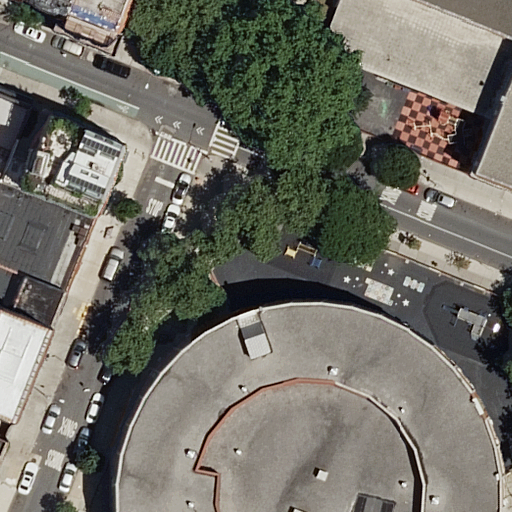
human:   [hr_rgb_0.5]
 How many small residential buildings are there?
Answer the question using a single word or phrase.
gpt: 0

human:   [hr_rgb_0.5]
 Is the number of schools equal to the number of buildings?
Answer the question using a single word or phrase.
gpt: no

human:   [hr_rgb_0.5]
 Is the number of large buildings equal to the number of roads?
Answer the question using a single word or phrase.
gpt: no

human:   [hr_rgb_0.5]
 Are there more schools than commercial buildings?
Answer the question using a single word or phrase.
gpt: yes

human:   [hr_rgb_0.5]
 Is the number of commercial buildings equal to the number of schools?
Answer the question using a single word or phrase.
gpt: no

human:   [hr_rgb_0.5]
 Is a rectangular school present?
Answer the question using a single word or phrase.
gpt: yes

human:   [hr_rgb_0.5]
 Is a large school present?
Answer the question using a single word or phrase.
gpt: no

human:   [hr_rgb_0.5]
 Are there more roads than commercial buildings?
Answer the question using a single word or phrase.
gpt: yes

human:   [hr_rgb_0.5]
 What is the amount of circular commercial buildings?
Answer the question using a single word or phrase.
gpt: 0

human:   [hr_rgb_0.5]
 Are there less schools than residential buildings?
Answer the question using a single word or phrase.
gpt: yes

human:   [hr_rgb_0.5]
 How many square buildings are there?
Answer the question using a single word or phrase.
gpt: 0

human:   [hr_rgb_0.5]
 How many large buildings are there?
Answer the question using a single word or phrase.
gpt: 3

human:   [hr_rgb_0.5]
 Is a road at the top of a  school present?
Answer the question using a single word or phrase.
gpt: yes

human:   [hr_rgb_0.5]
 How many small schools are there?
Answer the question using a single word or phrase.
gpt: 0

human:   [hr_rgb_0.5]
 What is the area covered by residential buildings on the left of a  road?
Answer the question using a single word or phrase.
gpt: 2458m2

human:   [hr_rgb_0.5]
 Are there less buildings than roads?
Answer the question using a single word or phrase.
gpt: no

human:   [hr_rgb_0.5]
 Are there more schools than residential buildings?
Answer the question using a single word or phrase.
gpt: no

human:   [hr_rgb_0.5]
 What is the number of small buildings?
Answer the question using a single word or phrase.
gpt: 0

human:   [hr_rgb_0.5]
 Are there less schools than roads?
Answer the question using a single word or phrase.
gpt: yes

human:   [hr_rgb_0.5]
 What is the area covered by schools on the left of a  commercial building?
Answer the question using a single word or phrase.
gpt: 0m2

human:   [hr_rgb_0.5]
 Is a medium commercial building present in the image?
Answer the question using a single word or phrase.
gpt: no

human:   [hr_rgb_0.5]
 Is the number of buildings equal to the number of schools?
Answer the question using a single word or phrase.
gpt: no

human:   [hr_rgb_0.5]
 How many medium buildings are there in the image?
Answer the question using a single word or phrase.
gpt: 5

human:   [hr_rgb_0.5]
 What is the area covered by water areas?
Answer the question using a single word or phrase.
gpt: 0m2

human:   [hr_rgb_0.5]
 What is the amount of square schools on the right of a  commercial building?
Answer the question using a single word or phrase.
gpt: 0

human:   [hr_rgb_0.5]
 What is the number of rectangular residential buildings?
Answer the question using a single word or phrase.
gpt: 2

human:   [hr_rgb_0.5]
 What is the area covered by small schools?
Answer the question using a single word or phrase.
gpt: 0m2

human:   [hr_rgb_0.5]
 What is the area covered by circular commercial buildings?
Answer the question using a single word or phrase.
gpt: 0m2

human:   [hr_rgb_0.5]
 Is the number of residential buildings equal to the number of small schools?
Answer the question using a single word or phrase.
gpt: no

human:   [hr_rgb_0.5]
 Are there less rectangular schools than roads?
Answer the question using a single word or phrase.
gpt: yes

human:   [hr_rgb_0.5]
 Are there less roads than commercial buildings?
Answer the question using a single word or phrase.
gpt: no

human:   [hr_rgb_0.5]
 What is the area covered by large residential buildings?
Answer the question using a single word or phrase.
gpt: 4331m2

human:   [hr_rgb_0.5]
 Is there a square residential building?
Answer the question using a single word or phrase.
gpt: no

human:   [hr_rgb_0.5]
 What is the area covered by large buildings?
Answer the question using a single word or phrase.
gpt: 5445m2

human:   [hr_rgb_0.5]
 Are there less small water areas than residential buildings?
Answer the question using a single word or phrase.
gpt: yes

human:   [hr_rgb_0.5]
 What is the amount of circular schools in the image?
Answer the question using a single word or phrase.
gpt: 0